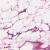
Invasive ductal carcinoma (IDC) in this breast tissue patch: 0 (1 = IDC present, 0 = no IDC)